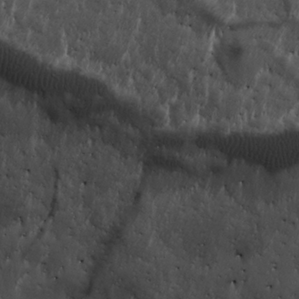
Label: non_frost